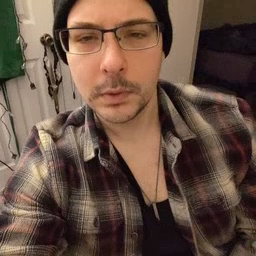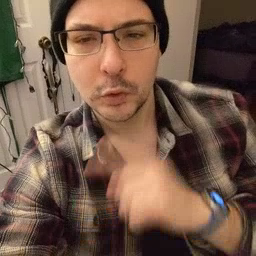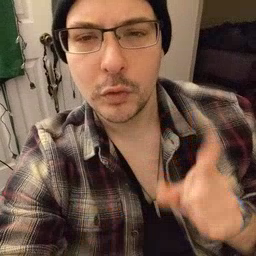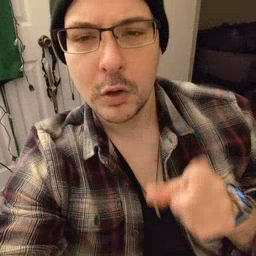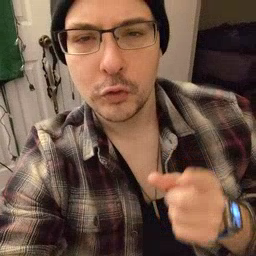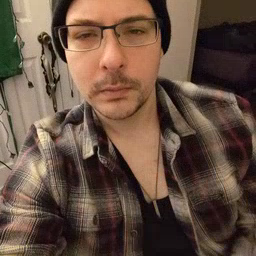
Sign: dryer